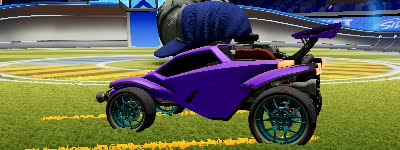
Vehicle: octane